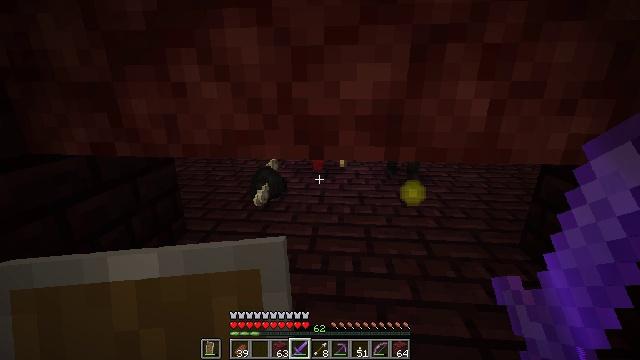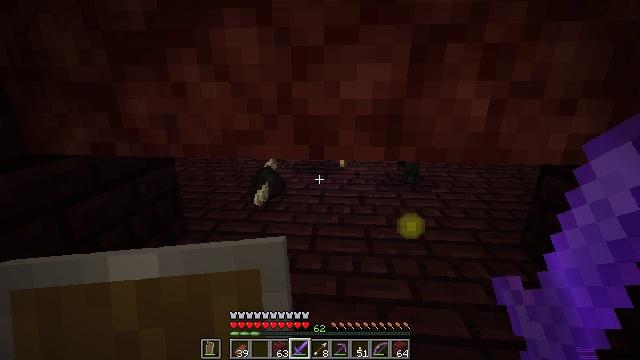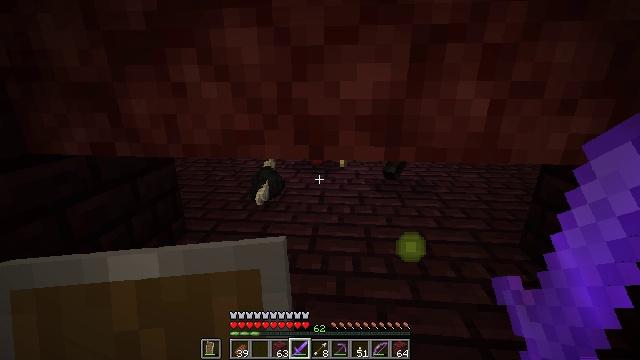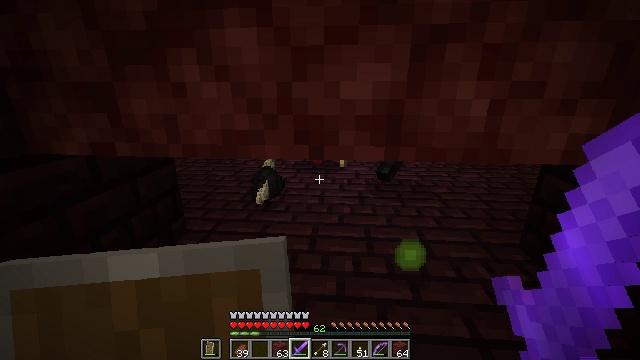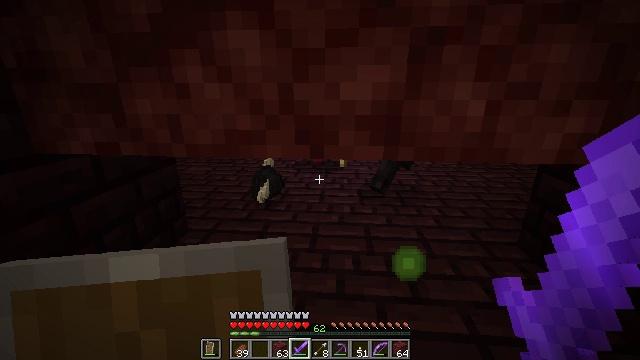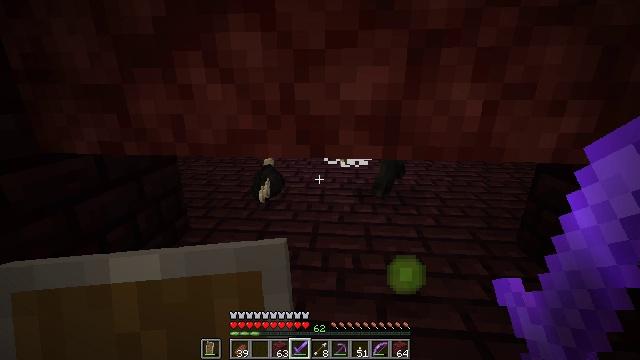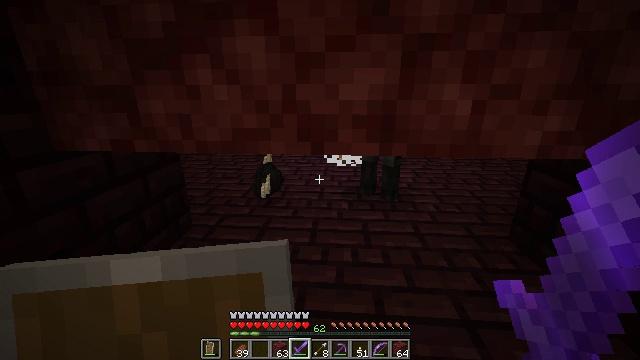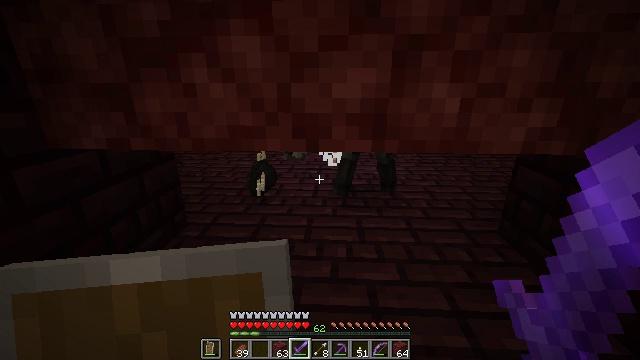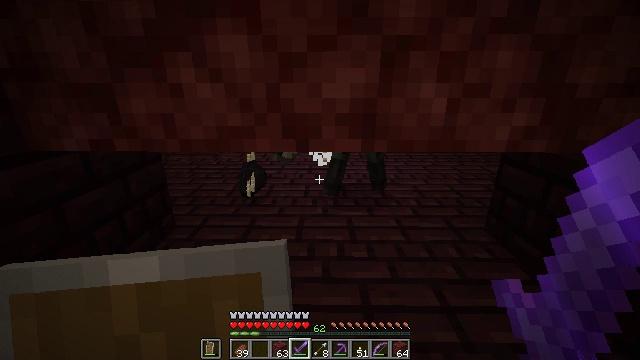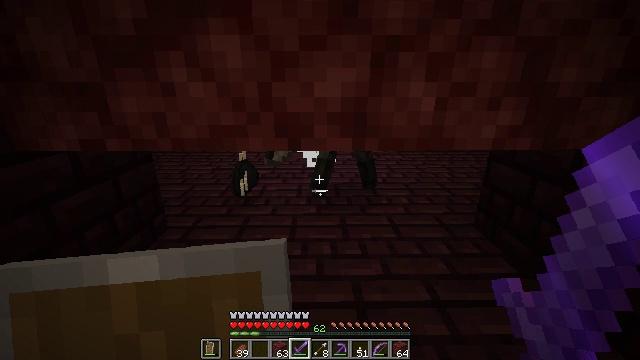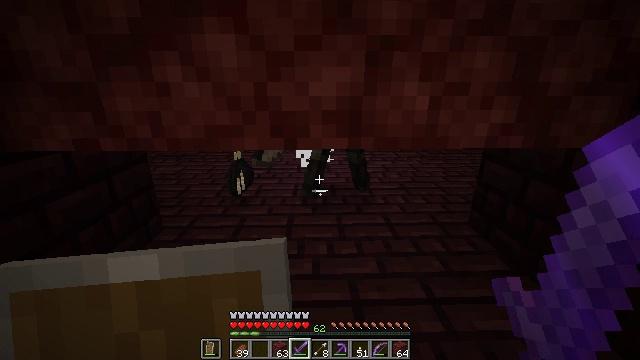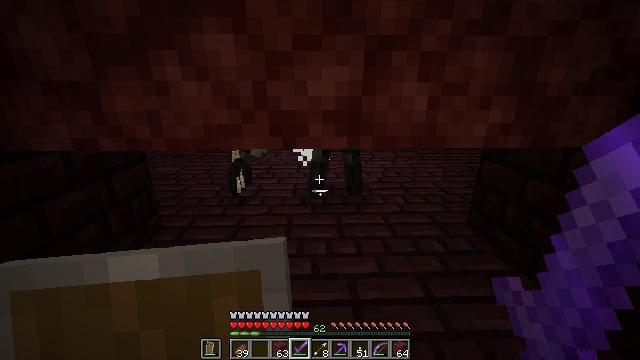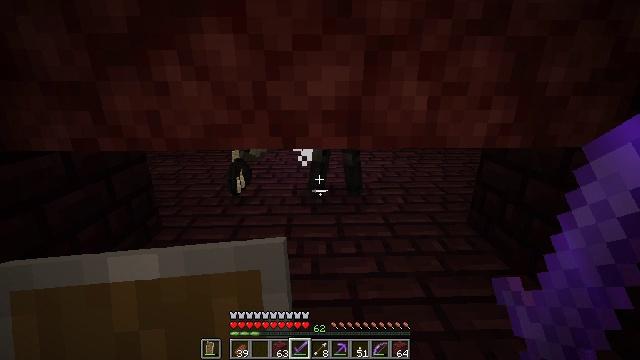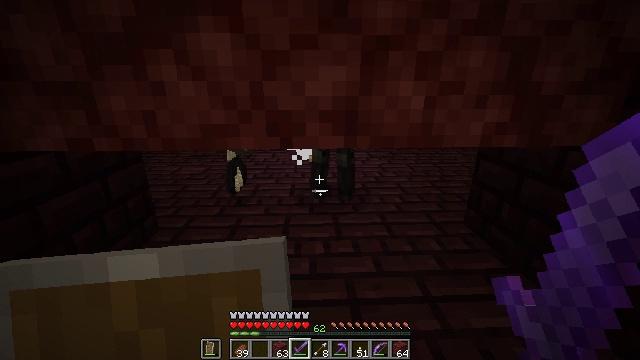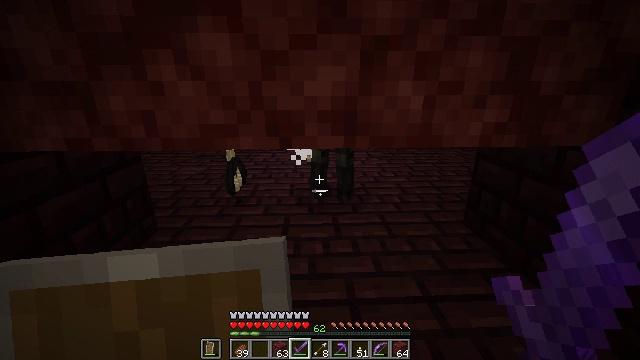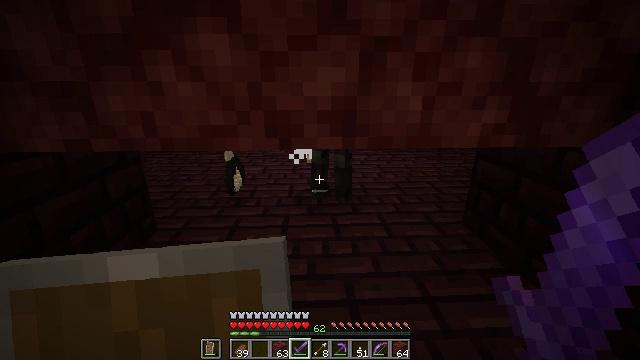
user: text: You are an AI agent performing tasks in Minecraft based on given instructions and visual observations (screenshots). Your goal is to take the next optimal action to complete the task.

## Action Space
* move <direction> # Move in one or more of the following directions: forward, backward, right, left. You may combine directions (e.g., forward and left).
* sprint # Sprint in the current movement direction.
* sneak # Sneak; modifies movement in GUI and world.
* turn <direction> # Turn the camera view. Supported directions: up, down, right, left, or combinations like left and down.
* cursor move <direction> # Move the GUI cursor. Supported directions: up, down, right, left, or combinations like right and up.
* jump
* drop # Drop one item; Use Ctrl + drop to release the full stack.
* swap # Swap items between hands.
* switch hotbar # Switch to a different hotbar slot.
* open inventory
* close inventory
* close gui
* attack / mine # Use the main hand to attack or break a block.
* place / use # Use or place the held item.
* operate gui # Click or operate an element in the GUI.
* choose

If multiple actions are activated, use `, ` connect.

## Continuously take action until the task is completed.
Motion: motion action
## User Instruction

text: Hunt nether mobs.
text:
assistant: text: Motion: sneak
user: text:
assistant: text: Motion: sneak
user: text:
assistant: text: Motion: sneak
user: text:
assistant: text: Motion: move back, sneak
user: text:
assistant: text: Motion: move back, sneak
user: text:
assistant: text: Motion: move back, sneak
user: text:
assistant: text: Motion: sneak, turn right
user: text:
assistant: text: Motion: sneak, turn right
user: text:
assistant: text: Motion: sneak, turn right
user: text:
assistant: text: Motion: sneak
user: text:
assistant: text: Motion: sneak
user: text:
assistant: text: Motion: sneak
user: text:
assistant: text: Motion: sneak
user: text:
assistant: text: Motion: sneak
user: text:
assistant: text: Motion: sneak, attack / mine
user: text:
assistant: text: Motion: sneak, attack / mine
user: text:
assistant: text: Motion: sneak, attack / mine
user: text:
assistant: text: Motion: sneak
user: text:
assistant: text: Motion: sneak
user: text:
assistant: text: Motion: sneak